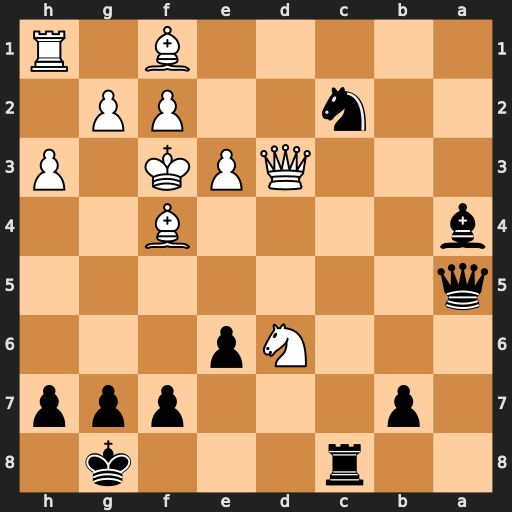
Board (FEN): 2r3k1/1p3ppp/3Np3/q7/b4B2/3QPK1P/2n2PP1/5B1R
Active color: b
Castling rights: -
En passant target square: -
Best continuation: Ne1+ Kg3 Nxd3